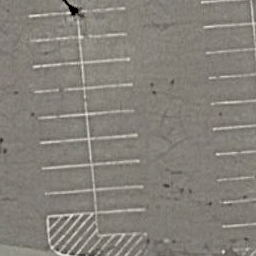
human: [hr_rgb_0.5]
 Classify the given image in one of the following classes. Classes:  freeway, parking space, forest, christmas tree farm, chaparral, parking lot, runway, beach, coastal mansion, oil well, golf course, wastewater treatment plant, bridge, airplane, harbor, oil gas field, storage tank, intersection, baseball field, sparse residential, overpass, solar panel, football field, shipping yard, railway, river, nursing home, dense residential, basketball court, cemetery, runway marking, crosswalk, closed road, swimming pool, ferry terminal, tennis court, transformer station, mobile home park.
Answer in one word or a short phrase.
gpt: parking space